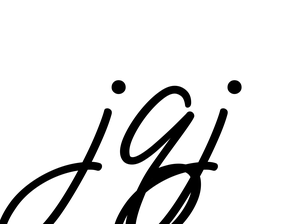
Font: MeowScript-Regular